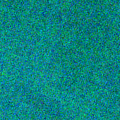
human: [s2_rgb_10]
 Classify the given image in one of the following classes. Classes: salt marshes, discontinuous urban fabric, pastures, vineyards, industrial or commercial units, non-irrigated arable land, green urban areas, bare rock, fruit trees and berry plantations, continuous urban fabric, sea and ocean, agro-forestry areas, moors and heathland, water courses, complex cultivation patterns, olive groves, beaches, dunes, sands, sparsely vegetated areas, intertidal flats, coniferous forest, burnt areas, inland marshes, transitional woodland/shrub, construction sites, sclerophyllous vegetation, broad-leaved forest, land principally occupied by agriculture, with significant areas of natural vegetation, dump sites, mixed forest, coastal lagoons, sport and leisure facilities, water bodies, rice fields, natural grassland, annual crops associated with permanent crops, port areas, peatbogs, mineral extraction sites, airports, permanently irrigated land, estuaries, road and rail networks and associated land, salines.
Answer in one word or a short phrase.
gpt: sea and ocean